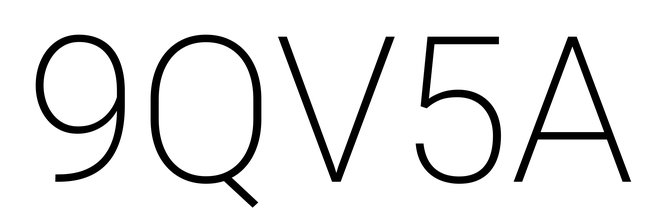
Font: Roboto_ExtraLight